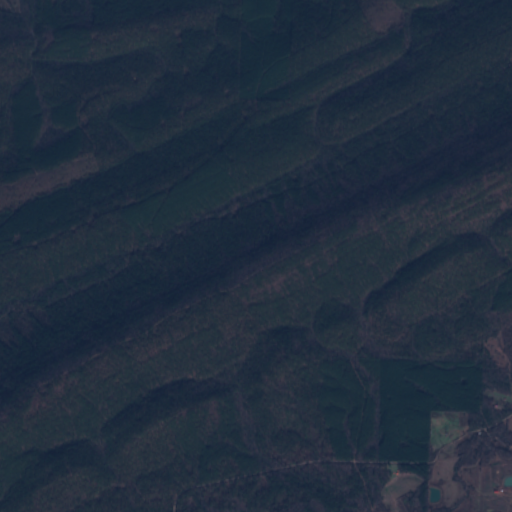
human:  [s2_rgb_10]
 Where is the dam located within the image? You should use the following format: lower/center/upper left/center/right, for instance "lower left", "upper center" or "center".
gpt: The dam is located in the lower right of the image.
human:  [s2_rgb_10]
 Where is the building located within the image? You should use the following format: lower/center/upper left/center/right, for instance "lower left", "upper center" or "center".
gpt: The building is located in the lower right of the image.
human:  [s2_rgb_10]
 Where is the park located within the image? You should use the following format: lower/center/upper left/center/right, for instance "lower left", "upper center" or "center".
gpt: There is no park in the image.